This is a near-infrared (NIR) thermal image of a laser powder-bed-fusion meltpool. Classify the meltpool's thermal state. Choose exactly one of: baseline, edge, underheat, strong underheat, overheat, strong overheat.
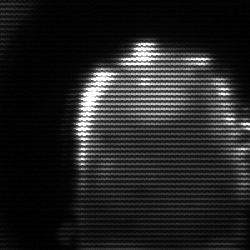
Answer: baseline